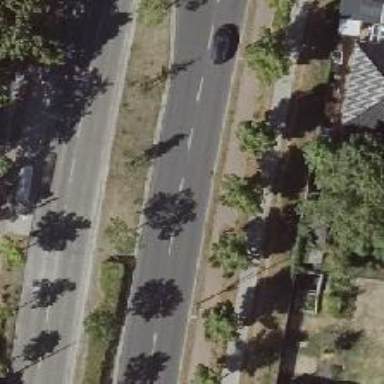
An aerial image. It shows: Beautiful avenue lined with deciduous broadleaved trees.